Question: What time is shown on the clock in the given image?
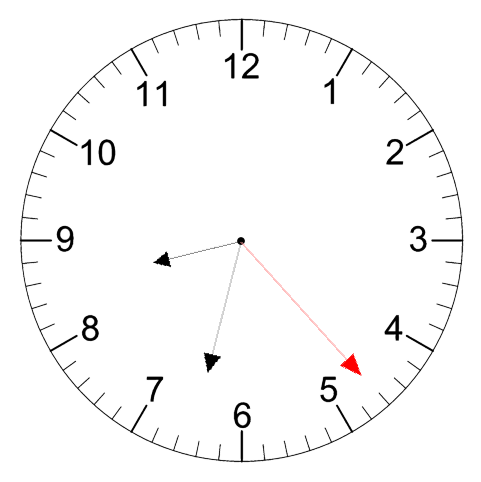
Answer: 08:32:23